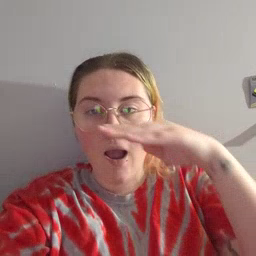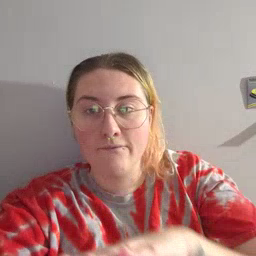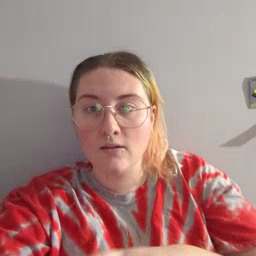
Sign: elephant